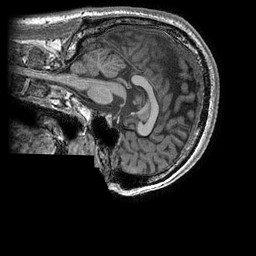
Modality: T1w
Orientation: sagittal
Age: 23
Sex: male
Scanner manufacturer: ge
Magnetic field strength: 3 T
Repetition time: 0.006652 s
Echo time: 0.002928 s